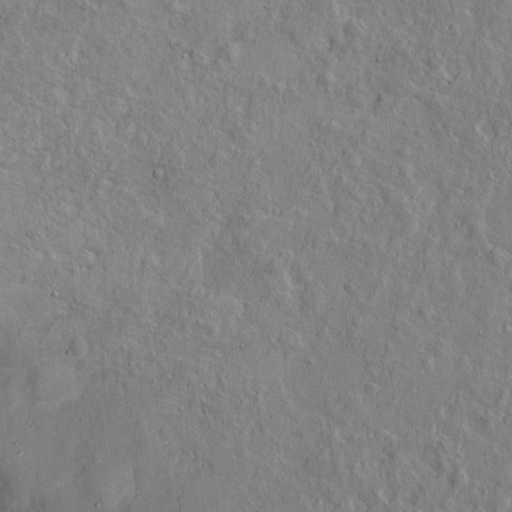
Objects detected: cone